Interaction volume radius: 10 \u00c5
Interaction volume height: 25 \u00c5
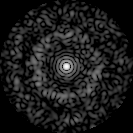
Disorder parameter: 0.8515